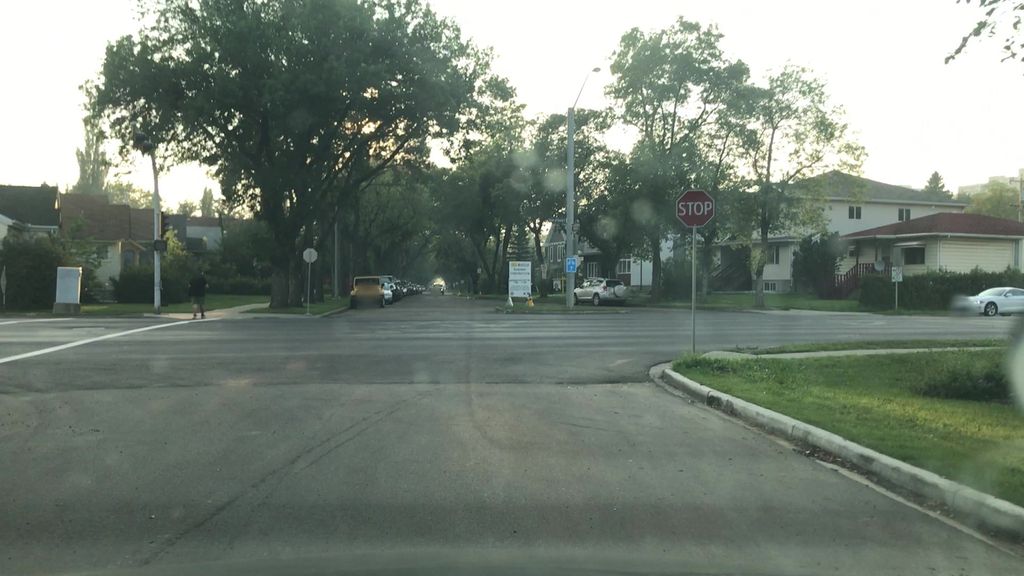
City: edmonton